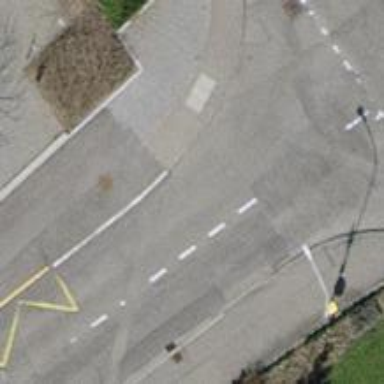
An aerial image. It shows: Uncontrolled zebra crossing on the road.